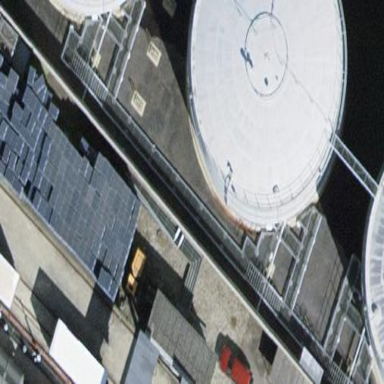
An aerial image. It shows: Industrial building with storage tank.